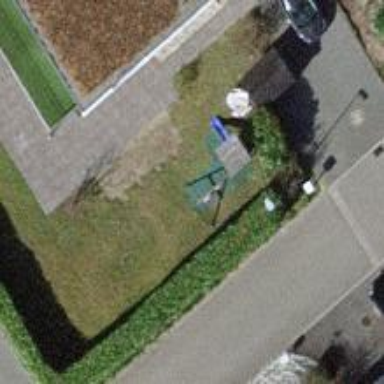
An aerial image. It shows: Support pole.